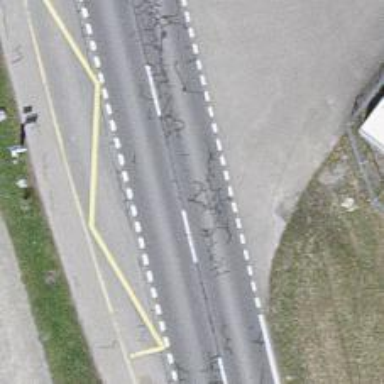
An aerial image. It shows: Bus stop with designated stop position for public transport.